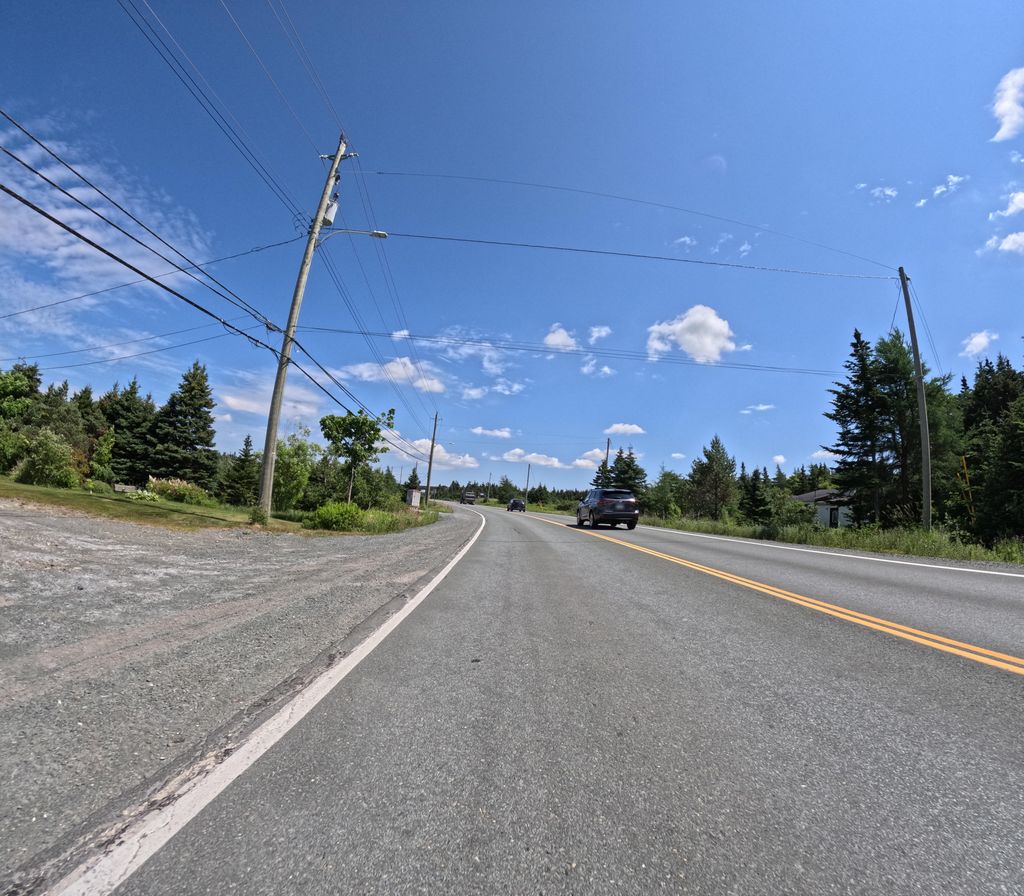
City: st_johns